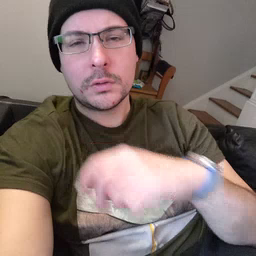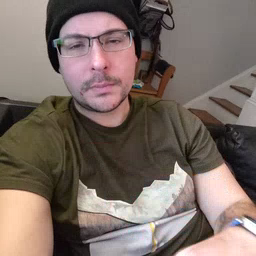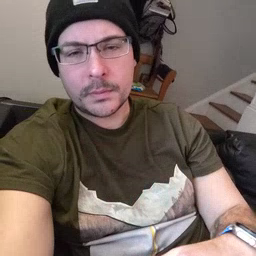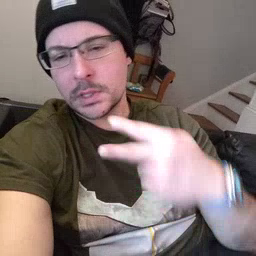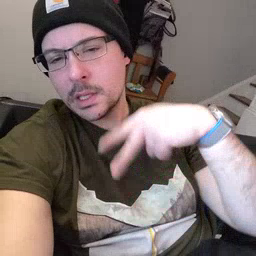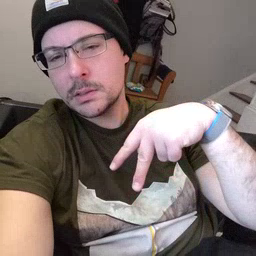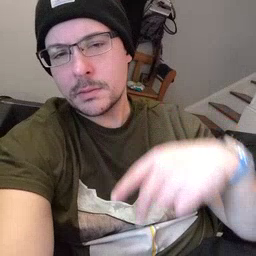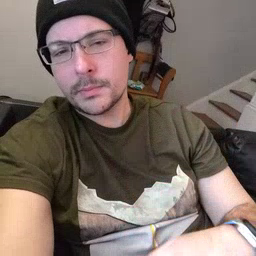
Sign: dance